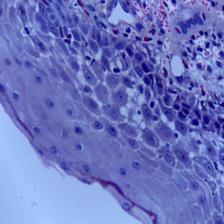
Diagnosis: Normal